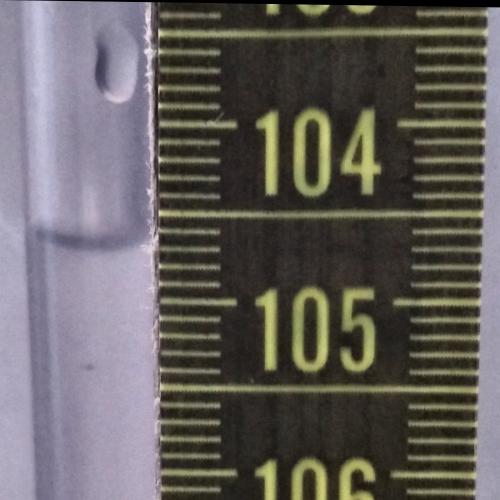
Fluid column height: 104.7 cm